Question: I am trying to get coefficients of the following equation:

My code is:
'''
args=[1,1,1,0,0,0,0,0,-5,0];
a=args(1);b=args(2);c=args(3);d=args(4);e=args(5);f=args(6);g=args(7);h=args(8);m=args(9);s=args(10); %M=i , j = s
syms x y z real
Q=[a,d,e,g;
d,b,f,h;
e,f,c,m;
g,h,m,s];
X=[x,y,z,1]';
func(x,y,z)=X'*Q*X;
[A,B]=coeffs(func)
'''
My problem is that I don't get coefficients all those with zeros values
my result should be :
[1,1,1,0,0,0,0,0,-5,0]
I get :
[ 1, 1, 1, -10]
How do I get the zeros as well
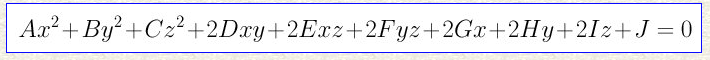
Answer: The only solution that I found is:
'''
[parameters,Eqations]=coeffs(funcToConvert)
parameters= sym2poly(parameters(x,y,z));
EqationsCells=arrayfun(@char,Eqations(x,y,z),'Un',0);
SerachRes=Myeq(EqationsCells,{'matrix([[x^2, 1, 1]])'});
index= GetSearchIndex( SerachRes );
if 0==index
a=0;
else
a=parameters(index);
end
SerachRes=Myeq(EqationsCells,{'matrix([[x, x, 1]])'});
index= GetSearchIndex( SerachRes );
if 0==index
d=0;
else
d=parameters(index)/2;
end
SerachRes=Myeq(EqationsCells,{'matrix([[x, 1, x]])'});
index= GetSearchIndex( SerachRes );
if 0==index
e=0;
else
e=parameters(index)/2;
end
SerachRes=Myeq(EqationsCells,{'matrix([[x, 1, 1]])'});
index= GetSearchIndex( SerachRes );
if 0==index
g=0;
else
g=parameters(index)/2;
end
SerachRes=Myeq(EqationsCells,{'matrix([[1, x^2, 1]])'});
index= GetSearchIndex( SerachRes );
if 0==index
b=0;
else
b=parameters(index);
end
SerachRes=Myeq(EqationsCells,{'matrix([[1, x, x]])'});
index= GetSearchIndex( SerachRes );
if 0==index
f=0;
else
f=parameters(index)/2;
end
SerachRes=Myeq(EqationsCells,{'matrix([[1, x, 1]])'});
index= GetSearchIndex( SerachRes );
if 0==index
h=0;
else
h=parameters(index)/2;
end
SerachRes=Myeq(EqationsCells,{'matrix([[1, 1, x^2]])'});
index= GetSearchIndex( SerachRes );
if 0==index
c=0;
else
c=parameters(index);
end
SerachRes=Myeq(EqationsCells,{'matrix([[1, 1, x]])'});
index= GetSearchIndex( SerachRes );
if 0==index
m=0;
else
m=parameters(index)/2;
end
SerachRes=Myeq(EqationsCells,{'matrix([[1, 1, 1]])'});
index= GetSearchIndex( SerachRes );
if 0==index
s=0;
else
s=parameters(index);
end
'''
But it seem no so efficient